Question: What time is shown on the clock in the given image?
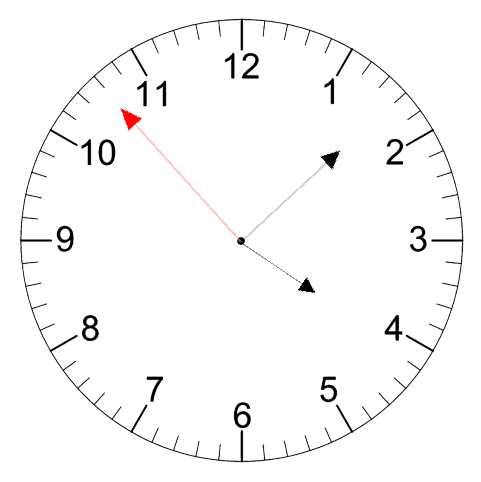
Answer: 04:07:53